Question: I am trying to make an action bar using actionbarsherlock, which must look like:

My menu.xml:
'''
<menu xmlns:android="http://schemas.android.com/apk/res/android" >
<item
android:id="@+id/action_done"
android:icon="@drawable/ic_done"
android:showAsAction="always"
android:title="Done"/>
<item
android:id="@+id/action_delete"
android:icon="@drawable/ic_delete_grey"
android:showAsAction="always"
android:title="Share"/>
<item
android:id="@+id/action_share"
android:icon="@drawable/ic_share_grey"
android:showAsAction="always"
android:title="Share"/>
'''
How to move the action_done(with tick) menu to left?
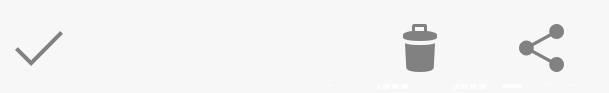
Answer: It looks like you are looking for a 'Contextual ActionBar ActionMode'.
I'm on my phone at the moment but this question seems to point you in the right direction: <URL>